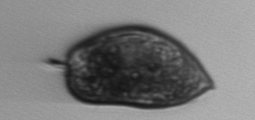
Label: Prorocentrum_micans